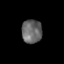
Tissue: prostate
Cell type: T cells
Senescence score: 0.3109
Nuclear area (px): 469
Mean DAPI intensity: 103.471